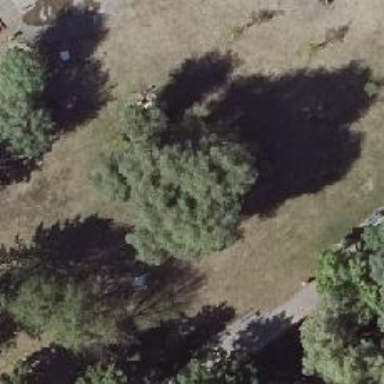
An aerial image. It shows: Deciduous broadleaved tree in park.